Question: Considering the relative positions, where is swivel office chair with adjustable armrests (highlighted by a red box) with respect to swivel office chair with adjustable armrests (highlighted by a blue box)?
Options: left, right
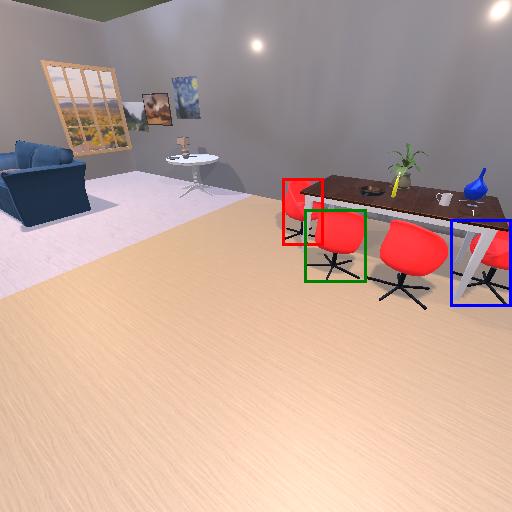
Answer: left